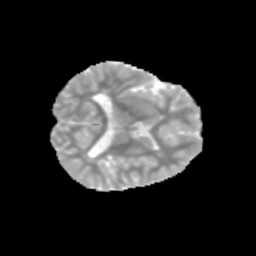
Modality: MD
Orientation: axial
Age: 11
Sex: male
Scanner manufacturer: siemens
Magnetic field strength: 3 T
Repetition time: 3.8 s
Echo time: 0.07 s